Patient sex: M
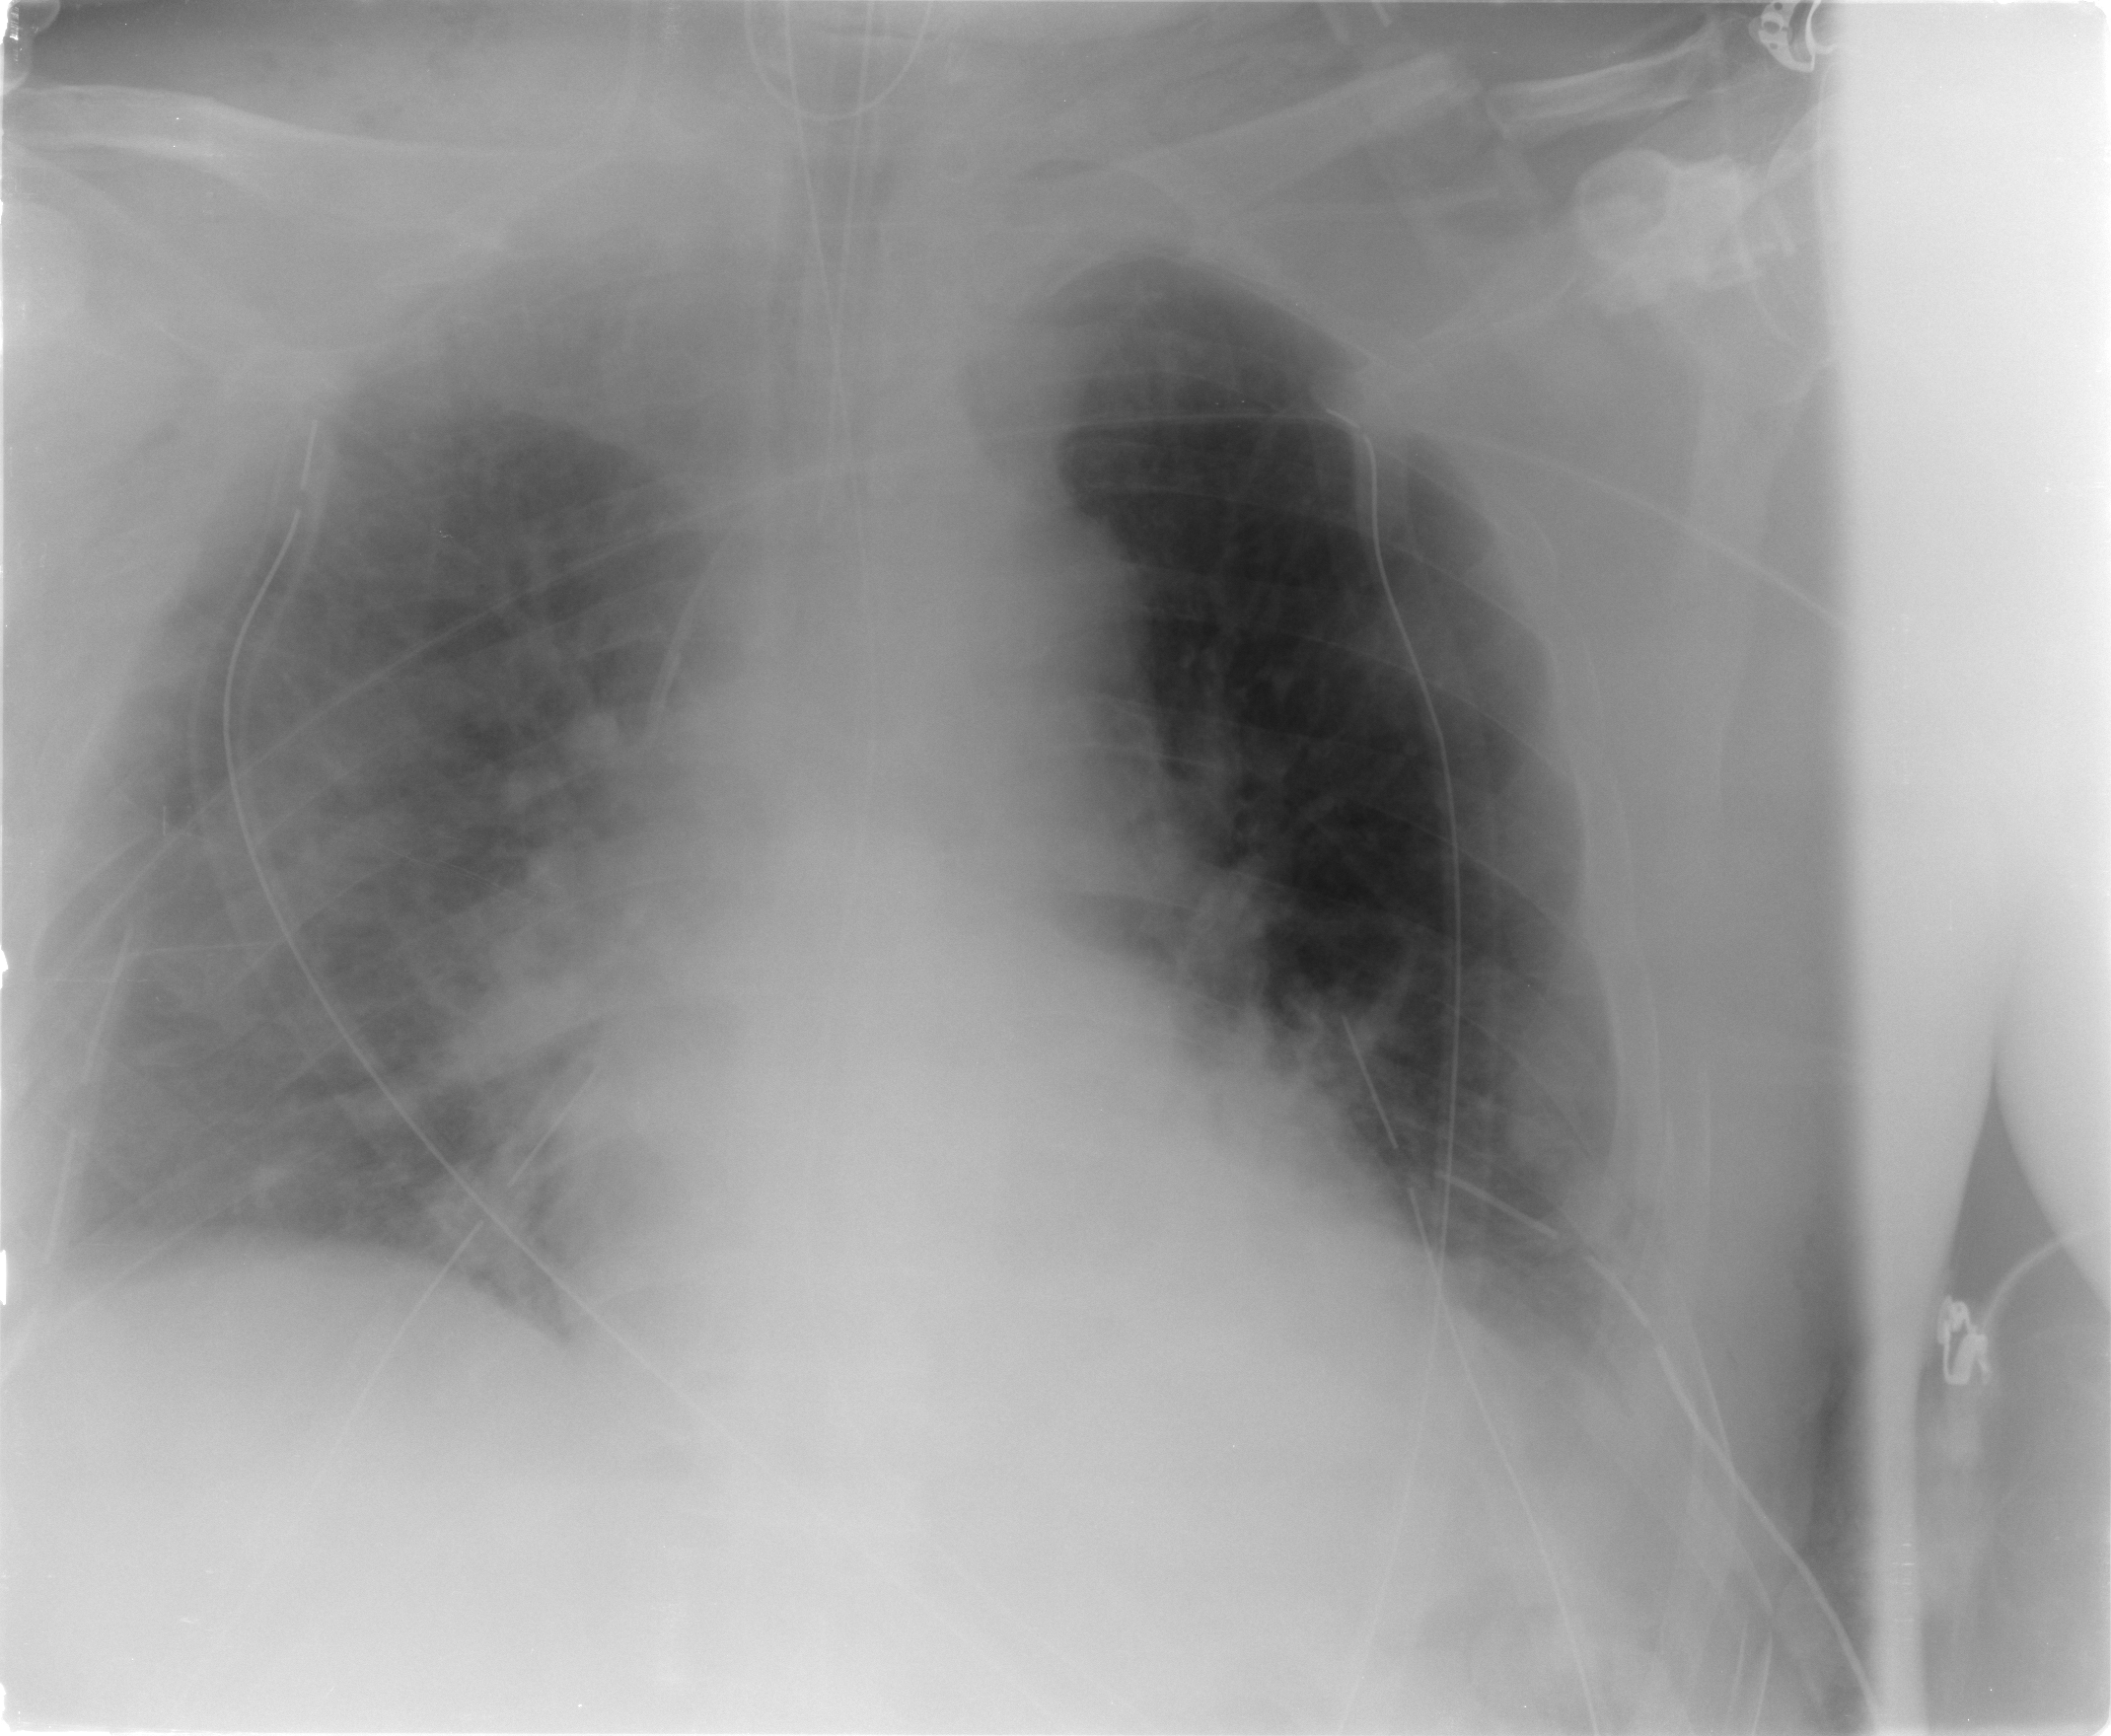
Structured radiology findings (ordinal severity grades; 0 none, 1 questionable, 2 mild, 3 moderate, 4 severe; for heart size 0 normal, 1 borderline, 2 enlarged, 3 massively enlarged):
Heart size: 1
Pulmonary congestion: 2
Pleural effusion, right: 2
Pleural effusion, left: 2
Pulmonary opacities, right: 2
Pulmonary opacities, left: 1
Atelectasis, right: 2
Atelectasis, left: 2